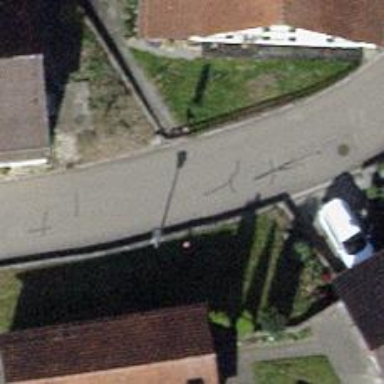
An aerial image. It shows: Residential road with asphalt surface and no sidewalk.